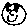
Label: smiley face